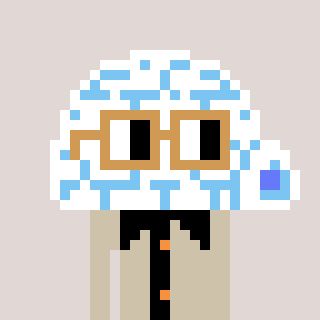
a pixel art character with square brown glasses, a igloo-shaped head and a bege-colored body on a warm background